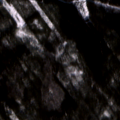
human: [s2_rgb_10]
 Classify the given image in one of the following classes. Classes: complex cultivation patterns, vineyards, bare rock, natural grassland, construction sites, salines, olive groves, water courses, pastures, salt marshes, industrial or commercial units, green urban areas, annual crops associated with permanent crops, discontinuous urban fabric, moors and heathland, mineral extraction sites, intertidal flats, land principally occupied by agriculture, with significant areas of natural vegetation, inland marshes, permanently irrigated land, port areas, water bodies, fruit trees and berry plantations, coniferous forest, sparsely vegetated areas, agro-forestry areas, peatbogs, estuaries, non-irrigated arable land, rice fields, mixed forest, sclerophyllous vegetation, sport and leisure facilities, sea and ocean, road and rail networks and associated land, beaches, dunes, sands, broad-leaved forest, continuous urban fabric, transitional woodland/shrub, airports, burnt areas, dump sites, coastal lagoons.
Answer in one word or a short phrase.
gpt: coniferous forest, mixed forest